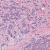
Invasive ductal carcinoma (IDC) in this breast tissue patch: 1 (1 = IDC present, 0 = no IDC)